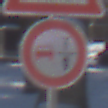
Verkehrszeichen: VerbotUeberholenEinspurigeFahrzeuge
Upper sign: KinderLinks
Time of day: MorningAfternoon
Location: Outdoor (Special)
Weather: Clear
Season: Winter
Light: Natural